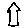
Label: house